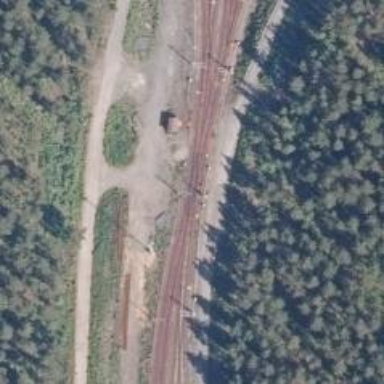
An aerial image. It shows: Railway yard with electrified contact lines.